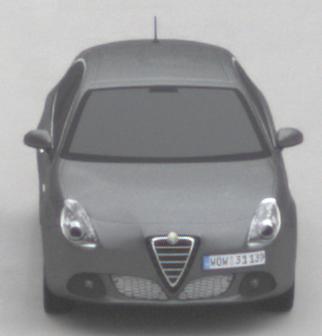
Make: Alfa Romeo
Model: Giulietta 1.4 TB 16V
Detailed model: Giulietta (940)
Model produced from: 2010/05
Model produced until: 2013/03
Doors: 5
Color: gray
Road condition: dry road
Daytime: morning or afternoon
Contrast: low contrast